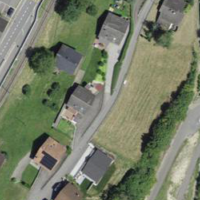
EUNIS habitat code: 24
Species observed at this site:
Ajuga reptans